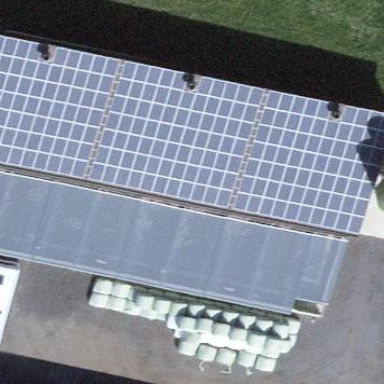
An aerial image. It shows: Solar photovoltaic panel generator.